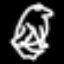
Label: frog